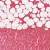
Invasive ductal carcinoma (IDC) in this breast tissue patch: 0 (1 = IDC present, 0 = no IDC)